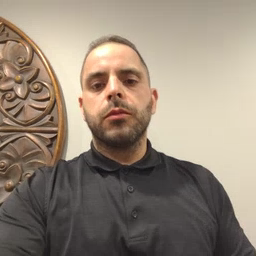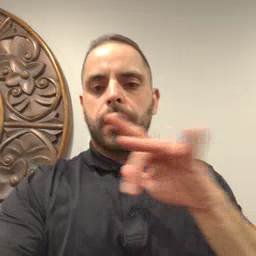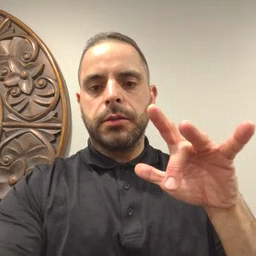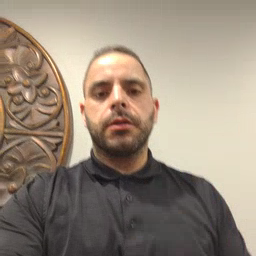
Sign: empty